Question: In my data, I have variables as follows: household ID, ID of persons in household, father ID, years of education, who is the father. So person 3 in house 23 for example might say that person 1 is his or her father, while person 6 and 7 and 8 also in house 23 says that person 9 is their father. This is likely a joint family.
So I can't make a new column eduF in the usual way, since for person 3 and 6/7/8 in the same household, the father is different so the eduF level varies even in the same household. I need however this new column eduF saying, for each member of the family, what is the education level of the person they list to be their father.
I think this requires forvalues or foreach and loops, but am not sure what would be the code!
In the image of the sample, 'father i' and 'father n' mean that the father is dead or info not available.

'''
key pid fathID yearsEDU
282 10 fath n 13
282 9 1 10
282 8 4
282 7 4 12
282 6 4 14
282 5 fath n 10
282 4 1 9
282 3 1 8
282 2 fath i
282 1 fath i 4
283 4 1 4
283 3 1 6
283 2 fath i 14
283 1 fath i 17
'''
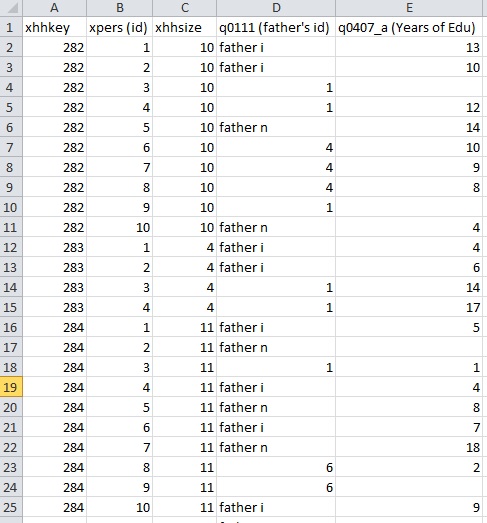
Answer: In the example given, the values of 'xpers' run 1 up in each household. (If that's not true, it can be arranged).
There is a singular lack of information here about which variables are numeric, which are numeric with value labels and which are string.
But assuming that 'q0111' is string, we can get the numeric only values for fathers' identifiers by
'''
gen fatherid = real(q0111)
'''
Then it is
'''
bysort xhhkey (xpers) : gen father_educ = q0407_a[fatherid]
'''
The key idea here is that under the aegis of 'by:' subscripts are interpreted within groups, and therefore the values of 'fatherid' are precisely the subscripts we need.
As @Metrics asserted, no loop is necessary.
'''
list xhhkey xpers q0111 q0407_a fatherid father_educ, sep(0)
+-----------------------------------------------------------+
| xhhkey xpers q0111 q0407_a fatherid father~c |
|-----------------------------------------------------------|
1. | 282 1 father i 13 . . |
2. | 282 2 father i 10 . . |
3. | 282 3 1 . 1 13 |
4. | 282 4 1 12 1 13 |
5. | 282 5 father n 14 . . |
6. | 282 6 4 10 4 12 |
7. | 282 7 4 9 4 12 |
8. | 282 8 4 8 4 12 |
9. | 282 9 1 . 1 13 |
10. | 282 10 father n 4 . . |
11. | 283 1 father i 4 . . |
12. | 283 2 father i 6 . . |
13. | 283 3 1 14 1 4 |
14. | 283 4 1 17 1 4 |
15. | 284 1 father i 5 . . |
16. | 284 2 father n . . . |
17. | 284 3 1 1 1 5 |
18. | 284 4 father i 4 . . |
19. | 284 5 father n 8 . . |
20. | 284 6 father i 7 . . |
21. | 284 7 father n 18 . . |
22. | 284 8 6 2 6 7 |
23. | 284 9 6 . 6 7 |
24. | 284 10 father i 9 . . |
+-----------------------------------------------------------+
'''
By the way, the terminology of columns is alien to Stata outside the context of matrices: they are variables.
There is a moderately detailed tutorial on 'by:' in <URL> Even experienced Stata users often underestimate what you can do with 'by:'.